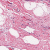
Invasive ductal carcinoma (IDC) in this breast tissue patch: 0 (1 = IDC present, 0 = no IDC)